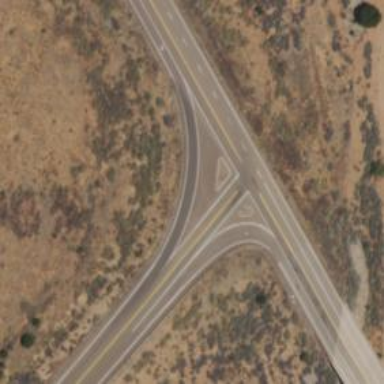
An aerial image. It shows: Primary link highway with asphalt surface.